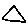
Label: triangle